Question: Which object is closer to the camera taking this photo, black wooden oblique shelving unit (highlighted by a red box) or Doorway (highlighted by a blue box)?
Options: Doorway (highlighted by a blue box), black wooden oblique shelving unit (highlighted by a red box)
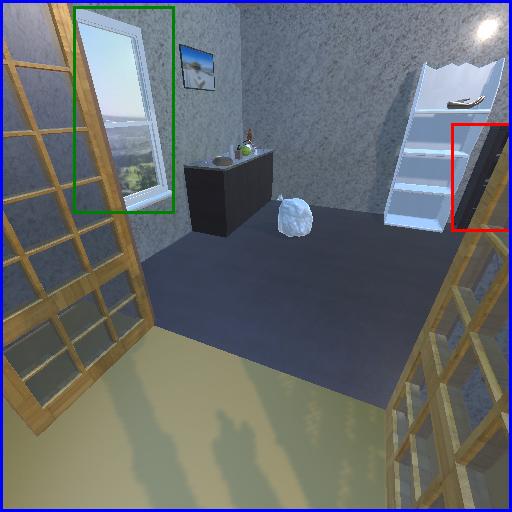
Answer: Doorway (highlighted by a blue box)